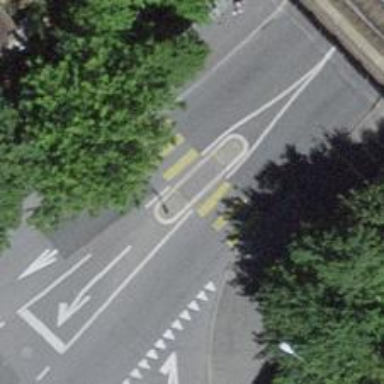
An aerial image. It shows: Asphalt road with primary highway designation. There are sidewalks on both sides and designated cycle lane.